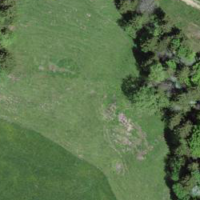
EUNIS habitat code: 24
Species observed at this site:
Erebia ligea